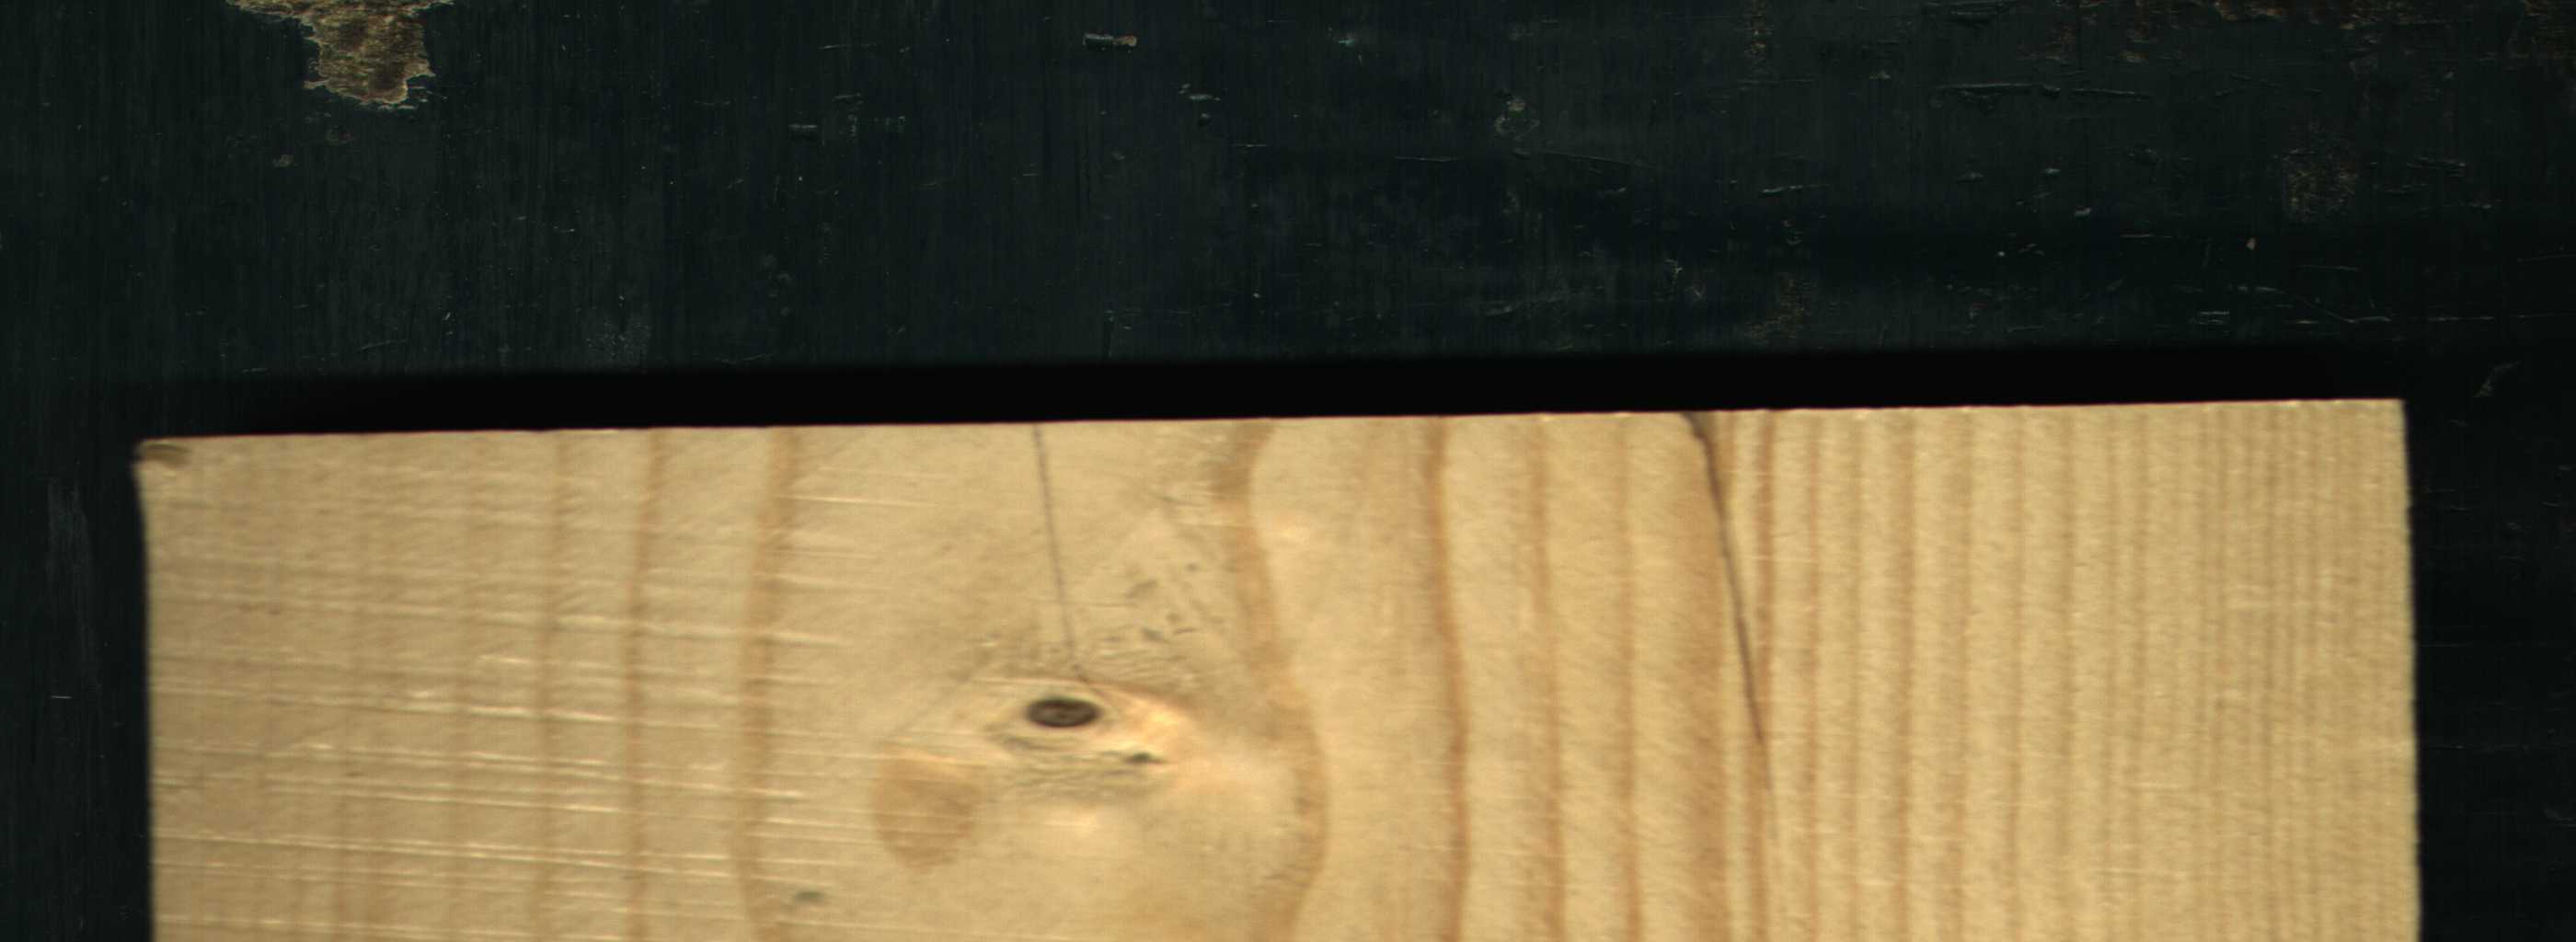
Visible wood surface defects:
resin
Live_Knot